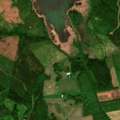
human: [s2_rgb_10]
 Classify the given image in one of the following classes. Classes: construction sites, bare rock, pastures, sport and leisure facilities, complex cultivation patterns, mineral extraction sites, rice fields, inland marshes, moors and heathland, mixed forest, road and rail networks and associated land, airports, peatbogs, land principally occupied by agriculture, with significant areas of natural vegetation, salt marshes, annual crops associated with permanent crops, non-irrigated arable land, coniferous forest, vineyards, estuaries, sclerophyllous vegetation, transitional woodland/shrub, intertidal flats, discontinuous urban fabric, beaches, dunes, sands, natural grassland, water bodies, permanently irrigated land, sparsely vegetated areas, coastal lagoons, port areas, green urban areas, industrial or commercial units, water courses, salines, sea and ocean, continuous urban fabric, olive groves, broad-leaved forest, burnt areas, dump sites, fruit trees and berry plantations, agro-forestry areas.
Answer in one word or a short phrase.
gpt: non-irrigated arable land, land principally occupied by agriculture, with significant areas of natural vegetation, mixed forest, transitional woodland/shrub, salt marshes, sea and ocean